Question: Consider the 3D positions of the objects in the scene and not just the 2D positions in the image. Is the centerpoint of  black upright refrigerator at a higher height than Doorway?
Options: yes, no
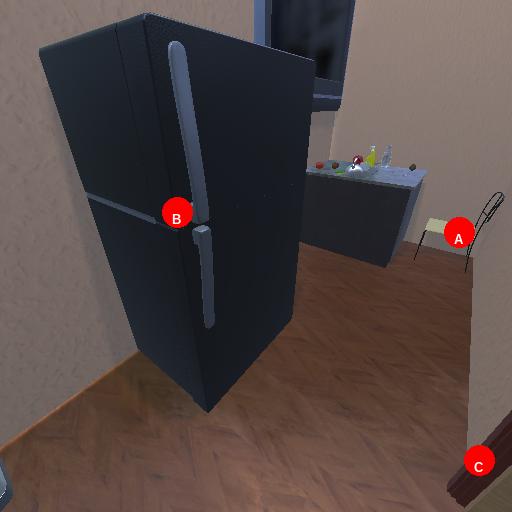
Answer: yes